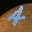
Label: 4